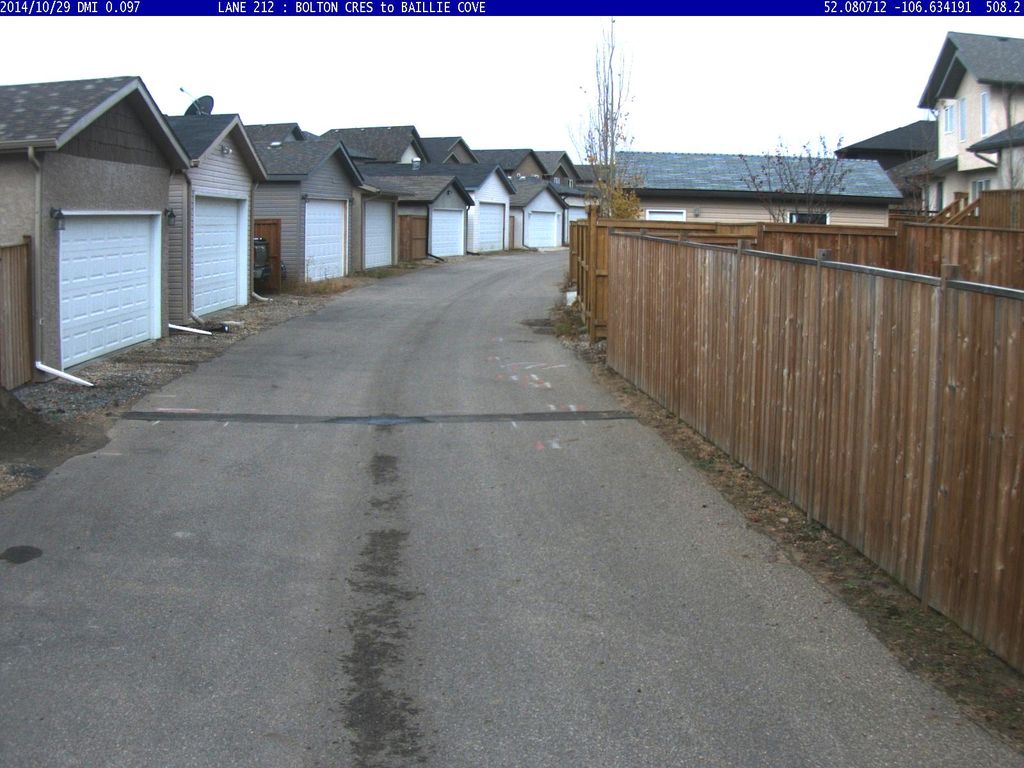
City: saskatoon